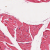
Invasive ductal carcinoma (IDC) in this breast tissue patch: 0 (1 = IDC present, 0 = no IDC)